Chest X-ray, PA view. Patient: 39 years old, sex F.
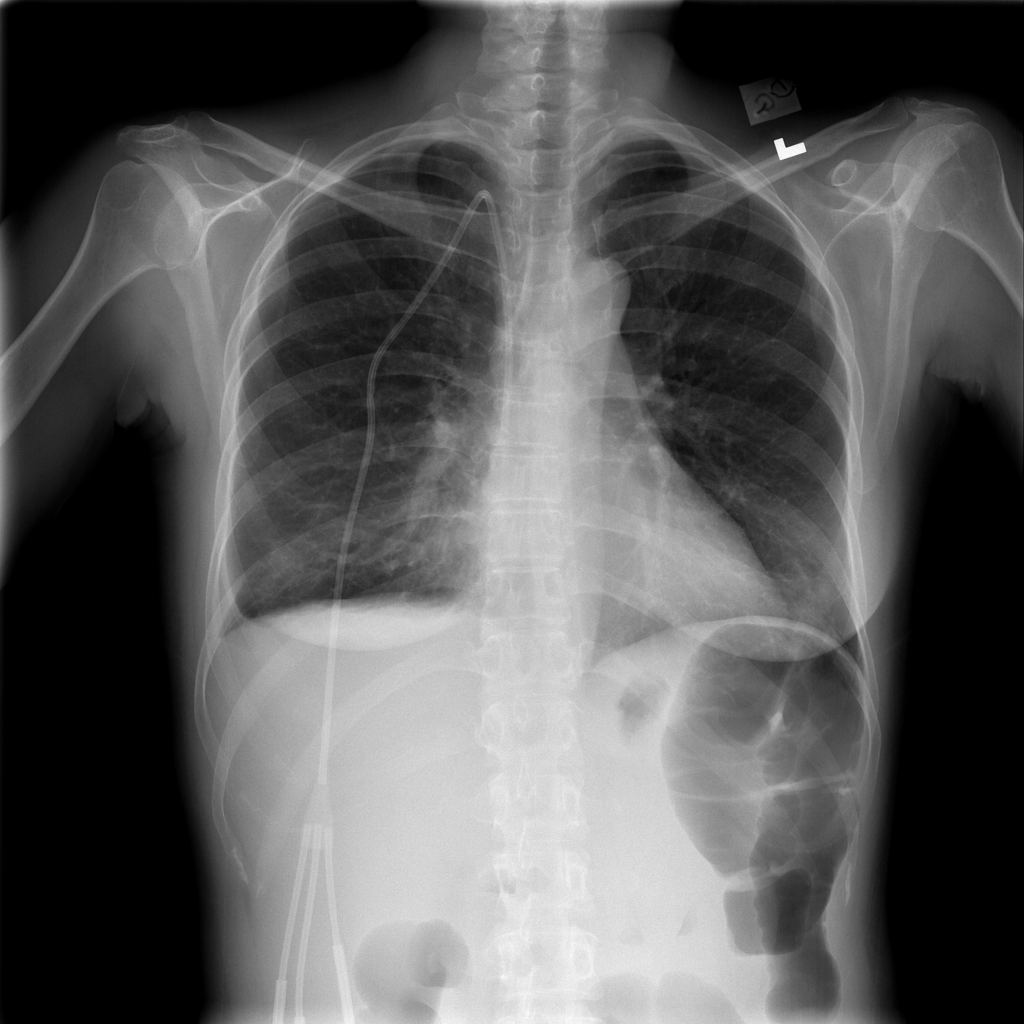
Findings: Effusion